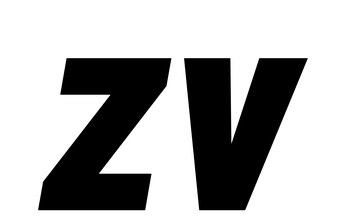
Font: Roboto-Italic_Condensed_Black_Italic